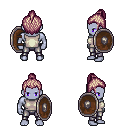
a pixel art fantasy rpg character, male body template, dark elf, purple skin, white sleeveless shirt, metal pants, white blonde short topknot hairstyle, shield, four views (front, back, left, right), 2x2 character sprite sheet, small pixel art, hard edges, no anti-aliasing